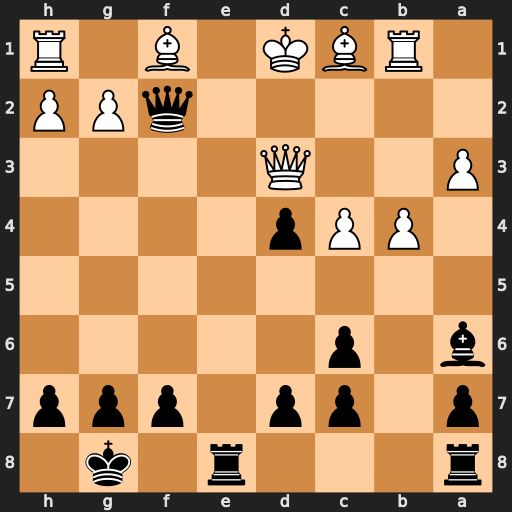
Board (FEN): r3r1k1/p1pp1ppp/b1p5/8/1PPp4/P2Q4/5qPP/1RBK1B1R
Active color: b
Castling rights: -
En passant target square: -
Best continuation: Re1#